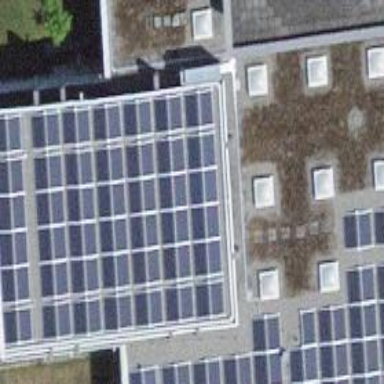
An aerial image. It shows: Solar power generator.